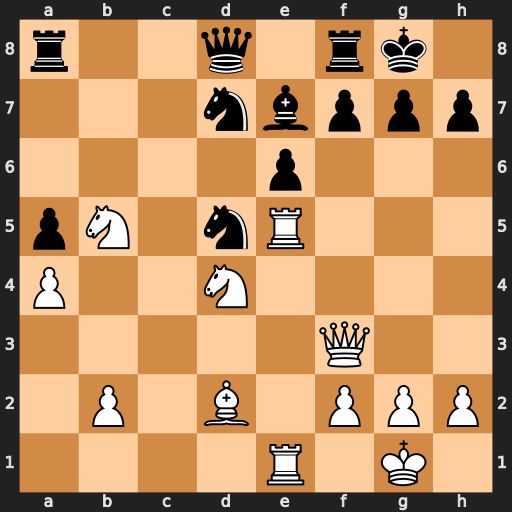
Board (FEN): r2q1rk1/3nbppp/4p3/pN1nR3/P2N4/5Q2/1P1B1PPP/4R1K1
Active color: w
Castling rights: -
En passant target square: -
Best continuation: Rxd5 exd5 Nc6